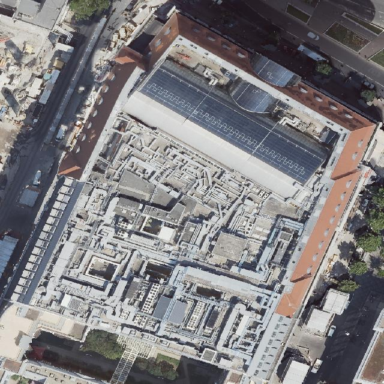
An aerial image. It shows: Department store building.